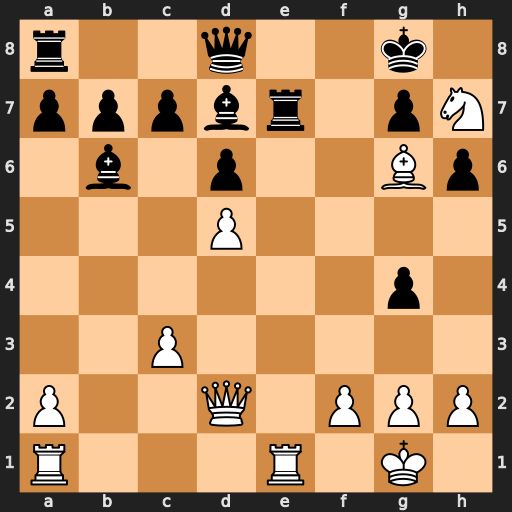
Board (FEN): r2q2k1/pppbr1pN/1b1p2Bp/3P4/6p1/2P5/P2Q1PPP/R3R1K1
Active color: w
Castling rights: -
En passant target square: -
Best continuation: Rxe7 Qxe7 Re1